Here is the raw accelerometer signal from a rotor rig, plotted against time. What is the most likely rotor condition (normal, misalignment, unbalance, looseness)?
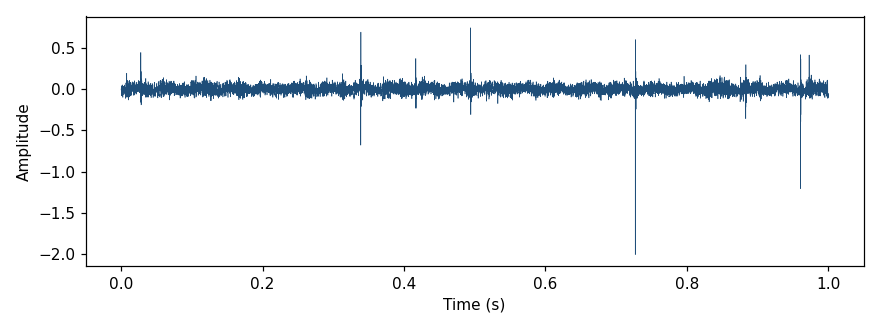
Answer: unbalance